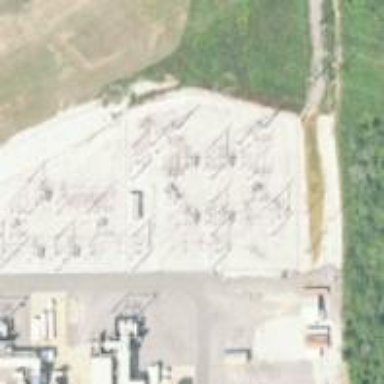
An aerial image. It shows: Switch for power supply.